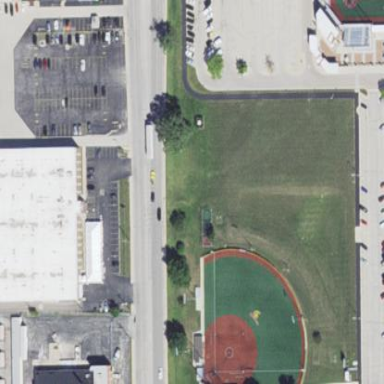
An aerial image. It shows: Softball pitch for leisure sports.